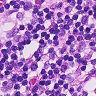
Metastatic tissue present: no